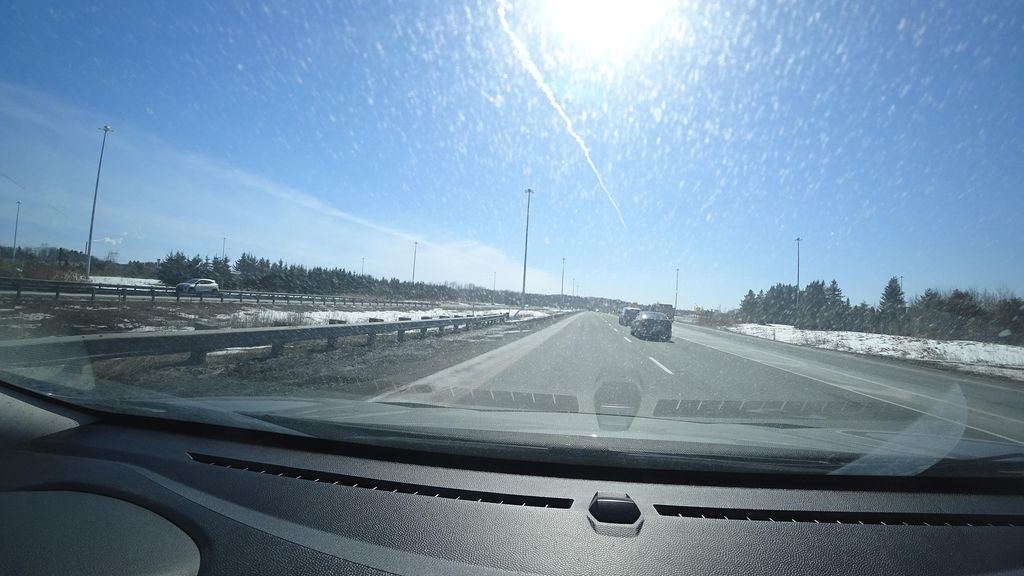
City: quebec_city